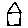
Label: house